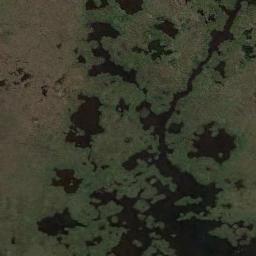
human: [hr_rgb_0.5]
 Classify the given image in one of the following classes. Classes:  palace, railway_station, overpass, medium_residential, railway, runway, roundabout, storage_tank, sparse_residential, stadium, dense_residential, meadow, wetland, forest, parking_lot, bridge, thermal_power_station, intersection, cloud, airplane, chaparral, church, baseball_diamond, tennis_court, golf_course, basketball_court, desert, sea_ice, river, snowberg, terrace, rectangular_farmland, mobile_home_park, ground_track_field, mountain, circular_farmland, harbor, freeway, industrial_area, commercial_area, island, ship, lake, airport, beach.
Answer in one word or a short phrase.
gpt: wetland